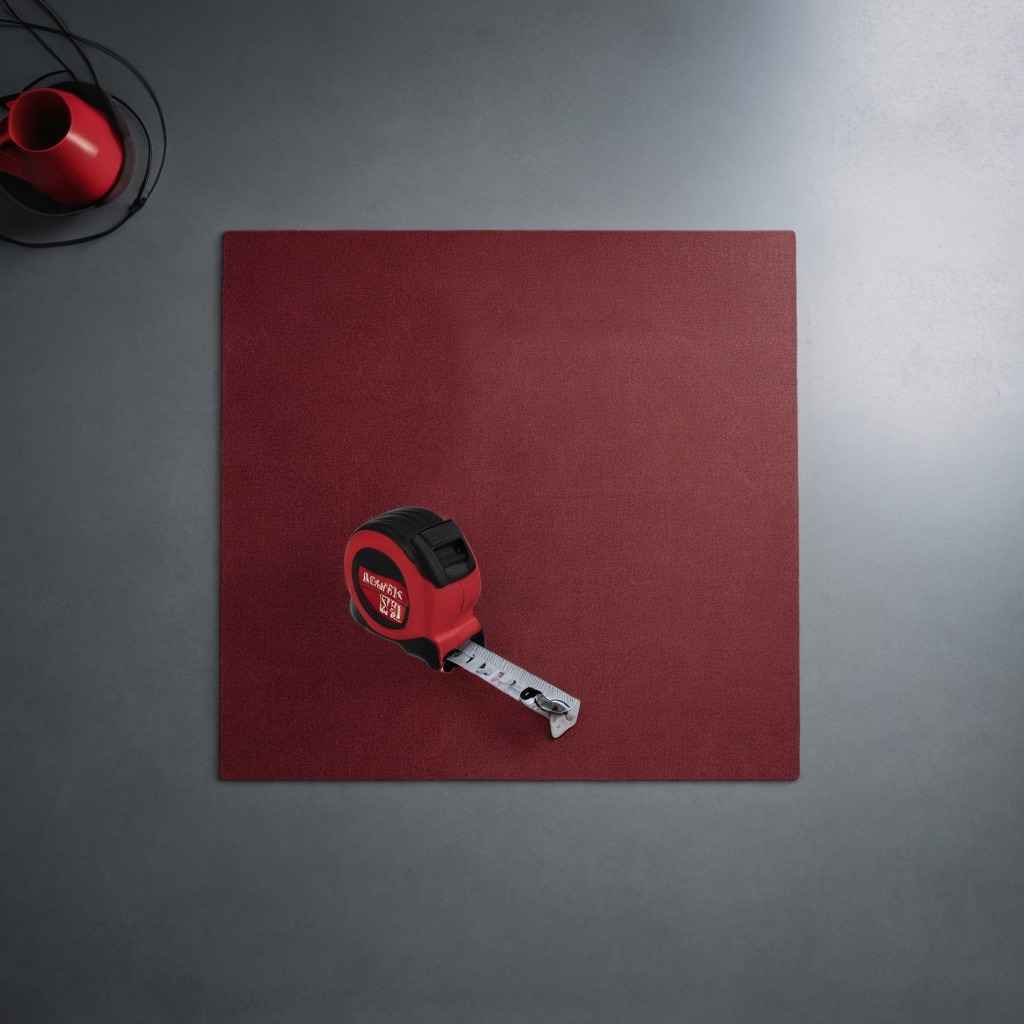
A measuring tape lies on the clean granite tabletop covered with a red rubber mat inside a workshop under bright overhead lighting crisp shadows high clarity worn but beneath the mat